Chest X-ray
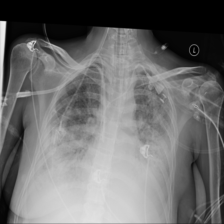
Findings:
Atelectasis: negative
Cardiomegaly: negative
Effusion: positive
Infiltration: positive
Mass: negative
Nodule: positive
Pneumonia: negative
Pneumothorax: negative
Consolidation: negative
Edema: negative
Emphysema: negative
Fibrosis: negative
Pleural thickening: negative
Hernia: negative